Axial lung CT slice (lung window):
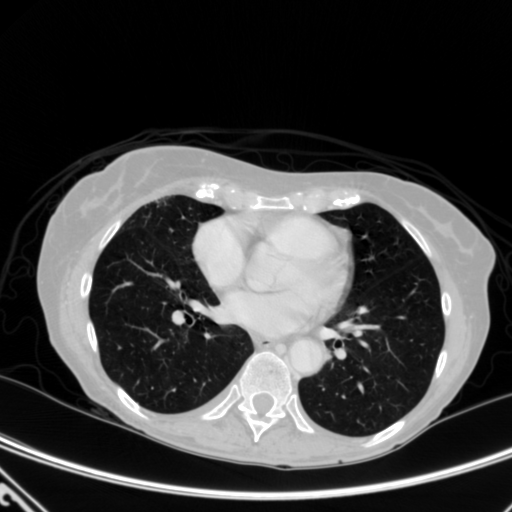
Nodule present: no